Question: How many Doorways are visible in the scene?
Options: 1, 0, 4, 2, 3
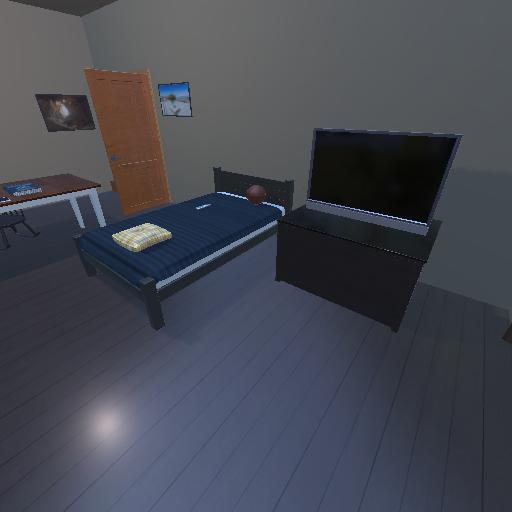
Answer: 1